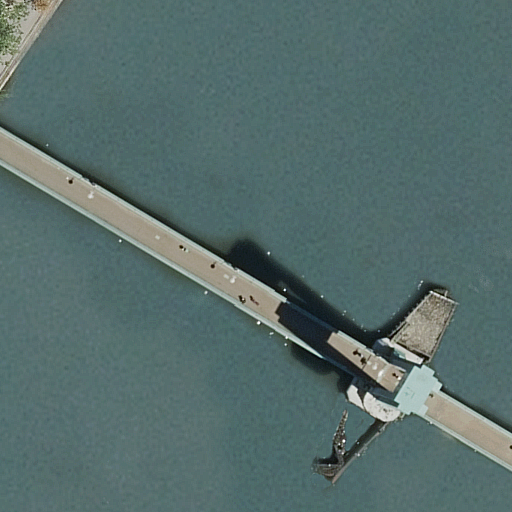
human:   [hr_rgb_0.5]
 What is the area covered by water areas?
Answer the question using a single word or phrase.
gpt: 10509m2

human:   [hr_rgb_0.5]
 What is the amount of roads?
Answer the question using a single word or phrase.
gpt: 2

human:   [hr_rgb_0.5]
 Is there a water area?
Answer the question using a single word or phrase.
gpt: yes

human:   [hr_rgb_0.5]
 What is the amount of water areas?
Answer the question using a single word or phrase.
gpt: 1

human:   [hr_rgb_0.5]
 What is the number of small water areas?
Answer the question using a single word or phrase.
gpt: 0

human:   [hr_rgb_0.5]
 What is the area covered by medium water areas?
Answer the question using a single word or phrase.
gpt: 0m2

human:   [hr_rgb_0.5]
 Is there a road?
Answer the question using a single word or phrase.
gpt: yes

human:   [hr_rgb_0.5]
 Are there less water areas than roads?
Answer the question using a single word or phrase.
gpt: yes

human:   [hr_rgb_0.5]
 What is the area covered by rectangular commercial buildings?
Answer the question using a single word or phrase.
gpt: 0m2

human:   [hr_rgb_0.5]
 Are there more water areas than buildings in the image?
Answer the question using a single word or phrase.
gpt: yes

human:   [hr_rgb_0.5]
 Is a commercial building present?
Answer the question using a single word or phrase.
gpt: no

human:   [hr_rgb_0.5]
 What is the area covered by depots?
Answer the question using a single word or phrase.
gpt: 0m2

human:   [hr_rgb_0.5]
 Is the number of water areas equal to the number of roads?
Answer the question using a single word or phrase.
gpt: no

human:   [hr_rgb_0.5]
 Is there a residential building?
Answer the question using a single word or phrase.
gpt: no

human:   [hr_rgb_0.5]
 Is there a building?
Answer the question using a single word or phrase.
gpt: no

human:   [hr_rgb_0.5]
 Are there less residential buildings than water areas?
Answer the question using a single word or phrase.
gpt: yes

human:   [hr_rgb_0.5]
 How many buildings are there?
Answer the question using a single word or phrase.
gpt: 0

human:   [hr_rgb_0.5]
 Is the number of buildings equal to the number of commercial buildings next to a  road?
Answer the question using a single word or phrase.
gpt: yes

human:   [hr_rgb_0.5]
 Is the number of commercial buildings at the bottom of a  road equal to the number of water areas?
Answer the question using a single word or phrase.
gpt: no

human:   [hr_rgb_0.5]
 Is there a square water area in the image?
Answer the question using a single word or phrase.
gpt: no

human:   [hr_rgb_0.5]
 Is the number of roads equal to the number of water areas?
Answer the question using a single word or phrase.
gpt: no

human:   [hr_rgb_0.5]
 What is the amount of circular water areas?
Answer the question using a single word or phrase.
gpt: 0

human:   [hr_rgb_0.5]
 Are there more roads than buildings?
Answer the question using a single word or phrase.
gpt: yes

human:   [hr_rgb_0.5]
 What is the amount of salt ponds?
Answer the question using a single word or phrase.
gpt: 0

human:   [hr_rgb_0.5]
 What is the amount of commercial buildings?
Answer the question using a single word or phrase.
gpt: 0

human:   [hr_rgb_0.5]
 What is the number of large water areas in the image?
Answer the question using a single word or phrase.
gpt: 1

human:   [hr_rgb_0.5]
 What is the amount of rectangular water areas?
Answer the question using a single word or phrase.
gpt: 1

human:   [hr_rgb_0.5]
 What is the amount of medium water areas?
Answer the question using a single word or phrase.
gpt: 0

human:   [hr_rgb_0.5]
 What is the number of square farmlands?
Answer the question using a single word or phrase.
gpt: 0

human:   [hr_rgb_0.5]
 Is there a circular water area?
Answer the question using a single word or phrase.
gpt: no

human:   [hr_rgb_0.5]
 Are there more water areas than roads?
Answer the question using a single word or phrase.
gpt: no

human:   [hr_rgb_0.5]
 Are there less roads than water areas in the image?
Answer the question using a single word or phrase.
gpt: no

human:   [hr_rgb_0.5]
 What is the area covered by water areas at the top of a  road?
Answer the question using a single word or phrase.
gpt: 0m2

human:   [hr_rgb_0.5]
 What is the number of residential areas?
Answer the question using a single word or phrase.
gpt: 0

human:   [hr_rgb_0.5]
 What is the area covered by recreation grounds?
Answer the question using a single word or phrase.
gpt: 0m2

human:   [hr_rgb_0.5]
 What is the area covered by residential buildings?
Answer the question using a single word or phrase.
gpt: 0m2

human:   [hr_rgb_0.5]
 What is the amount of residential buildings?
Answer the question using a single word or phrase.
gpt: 0

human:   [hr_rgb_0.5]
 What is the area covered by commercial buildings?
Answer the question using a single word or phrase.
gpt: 0m2

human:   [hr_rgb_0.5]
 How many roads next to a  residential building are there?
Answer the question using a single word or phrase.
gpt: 0

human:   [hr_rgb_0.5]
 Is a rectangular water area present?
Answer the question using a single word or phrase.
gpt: yes

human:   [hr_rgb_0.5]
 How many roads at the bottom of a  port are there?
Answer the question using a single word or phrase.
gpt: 0

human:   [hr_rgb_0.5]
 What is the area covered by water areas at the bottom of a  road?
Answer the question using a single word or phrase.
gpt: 0m2

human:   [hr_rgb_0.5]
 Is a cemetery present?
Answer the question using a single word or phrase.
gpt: no

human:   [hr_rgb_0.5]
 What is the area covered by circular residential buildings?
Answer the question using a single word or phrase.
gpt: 0m2

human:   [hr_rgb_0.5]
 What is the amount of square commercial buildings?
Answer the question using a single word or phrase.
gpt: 0

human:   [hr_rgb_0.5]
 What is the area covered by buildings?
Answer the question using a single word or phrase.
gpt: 0m2

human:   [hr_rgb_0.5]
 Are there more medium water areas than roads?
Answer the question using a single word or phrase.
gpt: no

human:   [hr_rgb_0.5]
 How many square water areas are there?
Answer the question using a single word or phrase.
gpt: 0

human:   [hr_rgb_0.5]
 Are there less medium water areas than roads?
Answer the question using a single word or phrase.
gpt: yes

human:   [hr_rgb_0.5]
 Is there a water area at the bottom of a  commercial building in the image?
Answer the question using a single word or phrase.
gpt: no

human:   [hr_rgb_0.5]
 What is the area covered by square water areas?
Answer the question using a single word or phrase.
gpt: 0m2

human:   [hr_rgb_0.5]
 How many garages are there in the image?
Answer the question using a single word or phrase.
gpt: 0

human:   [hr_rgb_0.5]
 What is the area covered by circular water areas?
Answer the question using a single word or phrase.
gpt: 0m2

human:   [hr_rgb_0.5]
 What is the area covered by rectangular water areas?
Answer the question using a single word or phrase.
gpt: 10509m2

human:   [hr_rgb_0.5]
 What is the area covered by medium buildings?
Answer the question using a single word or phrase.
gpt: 0m2

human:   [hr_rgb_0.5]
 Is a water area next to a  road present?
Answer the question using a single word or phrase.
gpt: yes

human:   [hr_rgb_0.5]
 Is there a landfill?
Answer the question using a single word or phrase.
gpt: no

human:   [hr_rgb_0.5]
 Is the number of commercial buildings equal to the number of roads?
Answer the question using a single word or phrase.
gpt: no

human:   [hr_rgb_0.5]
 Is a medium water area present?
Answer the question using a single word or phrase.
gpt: no

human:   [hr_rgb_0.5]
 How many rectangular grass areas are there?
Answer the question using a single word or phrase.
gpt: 0

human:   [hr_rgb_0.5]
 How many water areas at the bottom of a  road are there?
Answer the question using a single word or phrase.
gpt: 0

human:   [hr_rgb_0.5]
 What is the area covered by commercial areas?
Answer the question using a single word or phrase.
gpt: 0m2

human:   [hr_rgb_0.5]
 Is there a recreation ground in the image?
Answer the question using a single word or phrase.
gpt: no

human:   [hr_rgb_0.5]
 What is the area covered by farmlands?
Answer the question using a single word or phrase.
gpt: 0m2